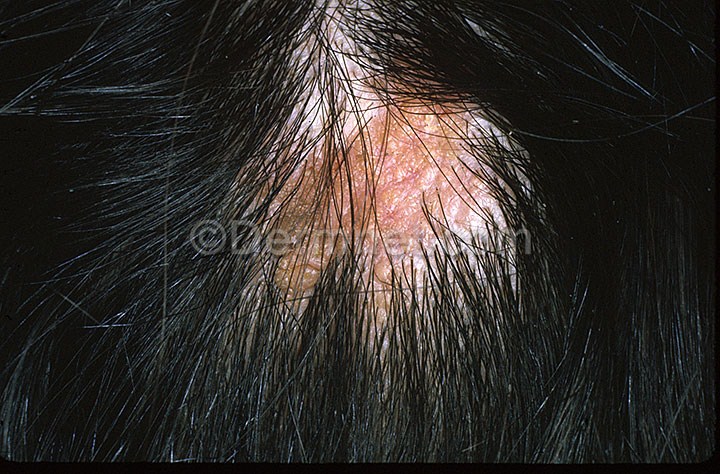
Disease: Seborrheic Keratoses and other Benign Tumors